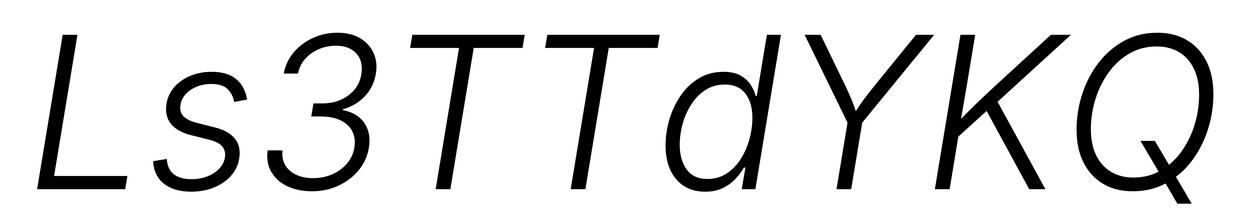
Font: Inter-Italic_Light_Italic